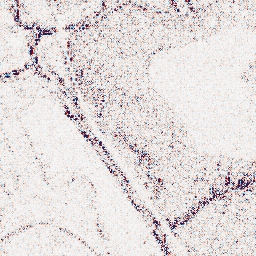
Category: wavelet
Decomposition family: wavelet_reverse_biorthogonal
Decomposition parameters: wavelet: rbio4.4
level: 1
Upsampling method: edge_directed
Upsampling parameters: scale: 2
Upsampling scale: 2